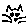
Label: cat